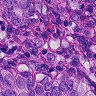
Metastatic tissue present: yes